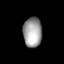
Tissue: lung
Cell type: Endothelial cells
Senescence score: 0.5742
Nuclear area (px): 553
Mean DAPI intensity: 156.702